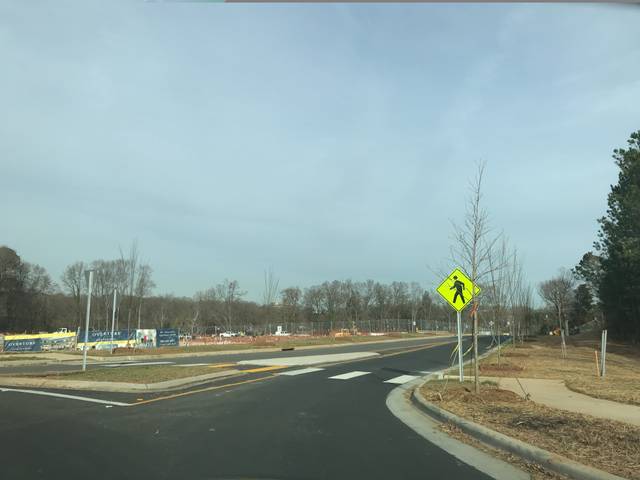
Region: United States
Coordinates: 35.777, -78.667